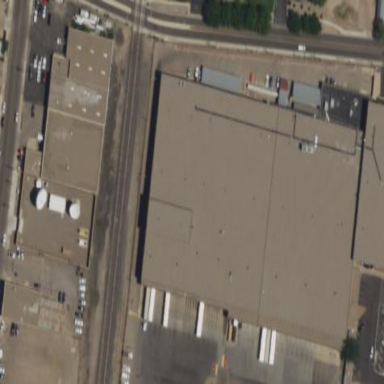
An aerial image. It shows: Building that serves as post depot.